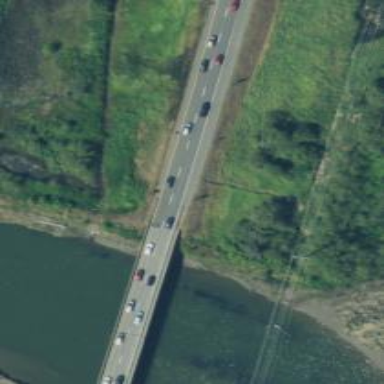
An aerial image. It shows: Trunk road bridge.